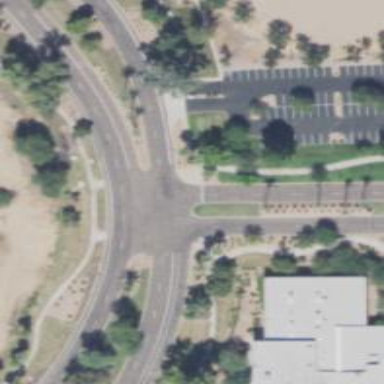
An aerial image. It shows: Solid stop line on the road marking.